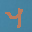
Label: 4